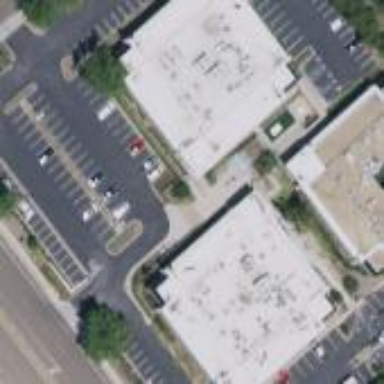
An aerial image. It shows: Industrial building.